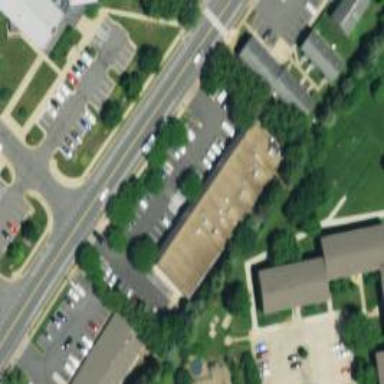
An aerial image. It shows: Veterinary facility.